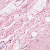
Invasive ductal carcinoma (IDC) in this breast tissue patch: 0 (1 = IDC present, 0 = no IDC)